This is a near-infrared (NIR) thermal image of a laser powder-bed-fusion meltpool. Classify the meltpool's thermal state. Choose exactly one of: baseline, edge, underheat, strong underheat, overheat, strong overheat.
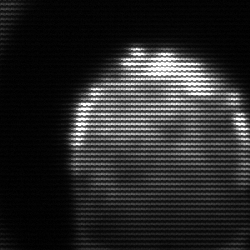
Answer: edge